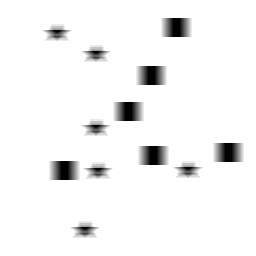
Squares: 6
Triangles: 0
Stars: 6
Total shapes: 12